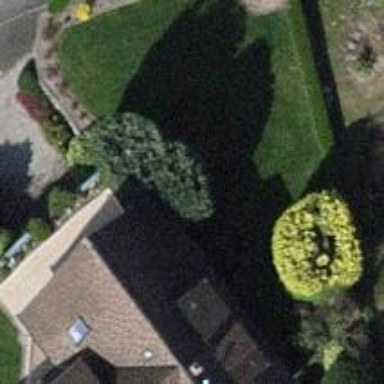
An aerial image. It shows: Garden with evergreen needle-leaved trees.